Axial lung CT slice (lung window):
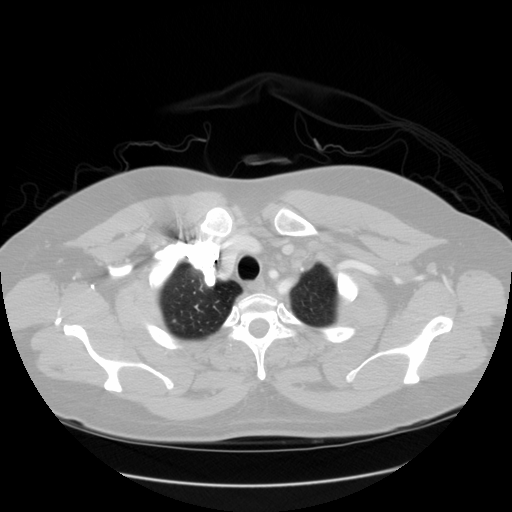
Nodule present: no